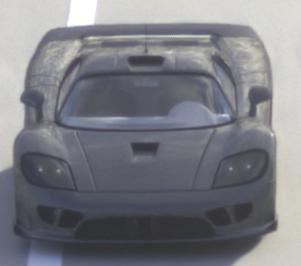
Make: Saleen
Model: S7
Detailed model: -
Model produced from: 2000
Model produced until: 2008
Doors: 2
Color: gray
Road condition: dry road
Daytime: morning or afternoon
Contrast: medium contrast